Question: I have published a test app with such manifest
'''
<?xml version="1.0" encoding="utf-8"?>
<manifest xmlns:android="http://schemas.android.com/apk/res/android"
package="xxx"
android:versionCode="1"
android:versionName="1.0" >
<uses-sdk android:minSdkVersion="4" />
<uses-configuration android:reqFiveWayNav="false"
android:reqHardKeyboard="false"
android:reqKeyboardType="nokeys"
android:reqNavigation="nonav"
android:reqTouchScreen="notouch"></uses-configuration>
<supports-screens android:xlargeScreens="true"
android:largeScreens="true"
android:normalScreens="true"
android:smallScreens="true"
android:anyDensity="true"></supports-screens>
<application
android:icon="@drawable/ic_launcher"
android:label="@string/app_name" >
<activity
android:label="@string/app_name"
android:name=".TestManifestAttributesActivity" >
<intent-filter >
<action android:name="android.intent.action.MAIN" />
<category android:name="android.intent.category.LAUNCHER" />
</intent-filter>
</activity>
</application>
</manifest>
'''
I published the app and it is incompatible with all devices, both mine and all of my friends. We have apps with Normal and Large screens, mdpi and hdpi.

Why is this happening? Why can't I use these attributes at all?
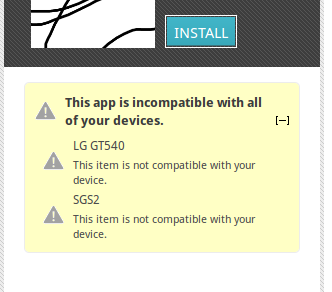
Answer: 'notouch' means the application doesn't require a touch screen
and you are setting 'android:reqHardKeyboard="false"'.
Remove the 'uses-configuration' tag.